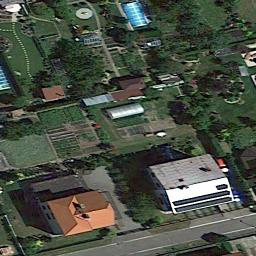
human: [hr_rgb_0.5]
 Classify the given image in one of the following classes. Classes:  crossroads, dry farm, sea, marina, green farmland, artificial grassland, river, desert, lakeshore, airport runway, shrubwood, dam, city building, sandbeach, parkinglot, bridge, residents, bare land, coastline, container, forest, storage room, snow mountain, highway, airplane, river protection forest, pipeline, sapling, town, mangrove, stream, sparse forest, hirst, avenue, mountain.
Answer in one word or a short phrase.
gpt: residents